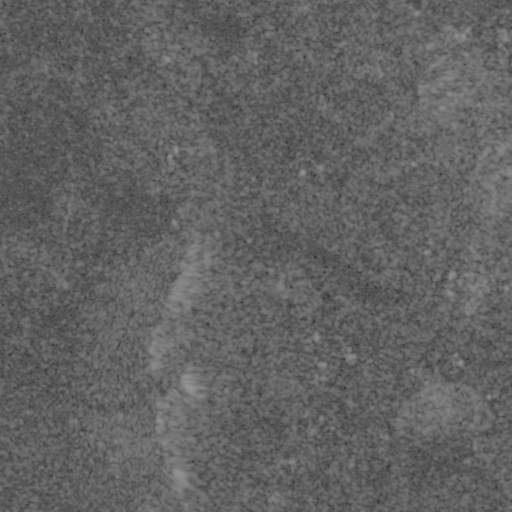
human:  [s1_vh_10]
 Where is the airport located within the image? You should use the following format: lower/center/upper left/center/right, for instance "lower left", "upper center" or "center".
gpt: The airport is located in the lower right of the image.
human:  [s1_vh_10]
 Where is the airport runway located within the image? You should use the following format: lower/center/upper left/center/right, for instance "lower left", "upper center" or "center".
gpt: The airport runway is located in the center right of the image.
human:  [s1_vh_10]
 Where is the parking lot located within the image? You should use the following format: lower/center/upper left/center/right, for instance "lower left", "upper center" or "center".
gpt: There is no parking lot in the image.

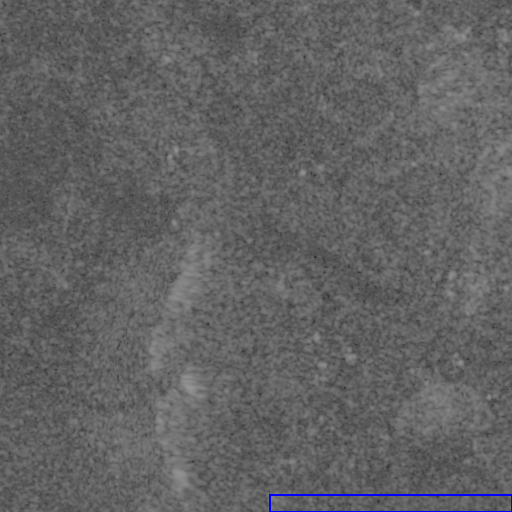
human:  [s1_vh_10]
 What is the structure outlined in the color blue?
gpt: The structure outlined in blue is an airport.
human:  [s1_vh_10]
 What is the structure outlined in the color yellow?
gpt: There is no yellow outline.